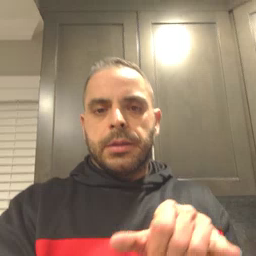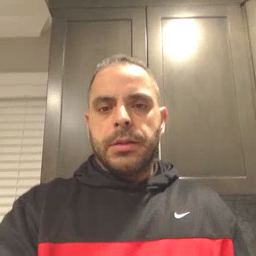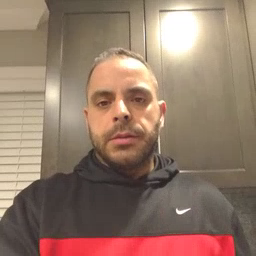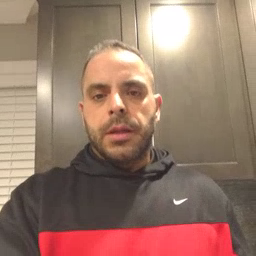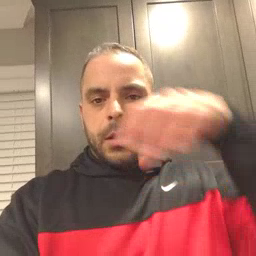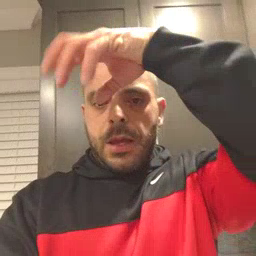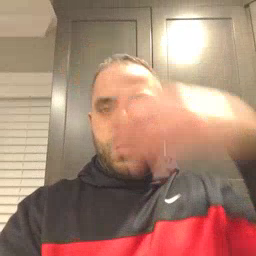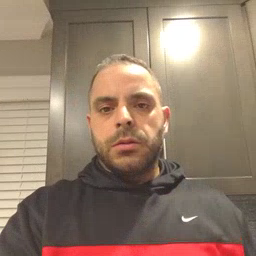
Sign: cloud